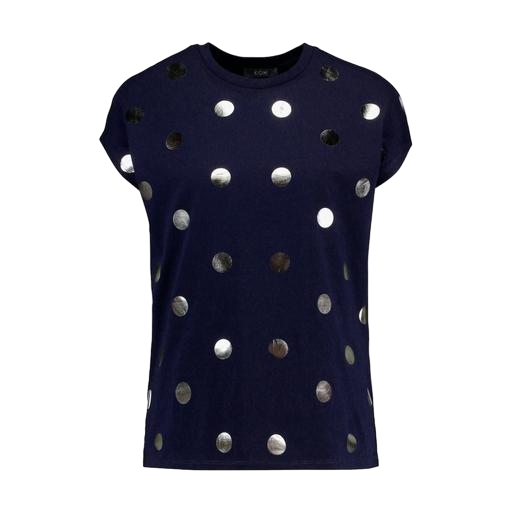
blue plus size printed t-shirt only macy, blue t-shirt only macy, spot t-shirt, white background